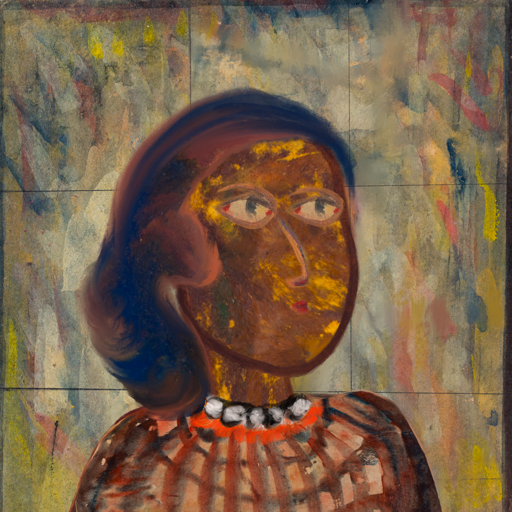
Background: GypsyMother, Head And Neck Side: Comrade, Face Side: GypsyMother, Bust: Orphan, Hair Side: Mother_And_Son_Son, Head Accessory: Blank, Second Necklace: Blank, Necklace: An_Impression, Baby: Blank